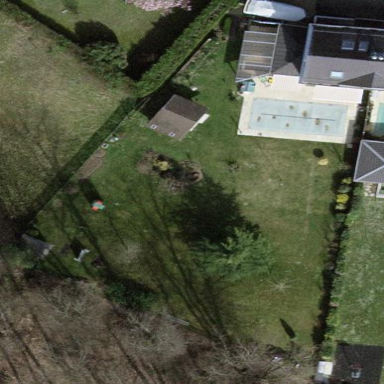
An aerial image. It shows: Garden surrounded by fence.